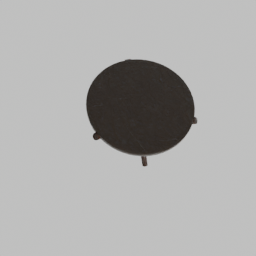
Label: furniture